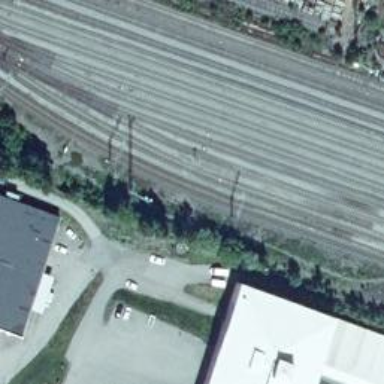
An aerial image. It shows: Railway signal.